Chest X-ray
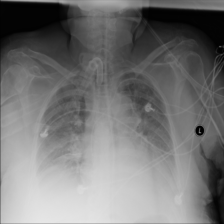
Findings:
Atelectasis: negative
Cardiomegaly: negative
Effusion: negative
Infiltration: negative
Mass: negative
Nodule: negative
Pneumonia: negative
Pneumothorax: negative
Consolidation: negative
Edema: negative
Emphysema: negative
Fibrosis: negative
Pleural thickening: negative
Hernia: negative